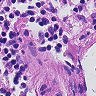
Metastatic tissue present: no